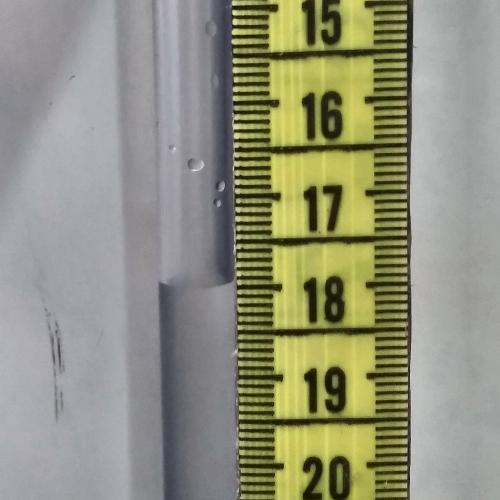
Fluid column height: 17.9 cm